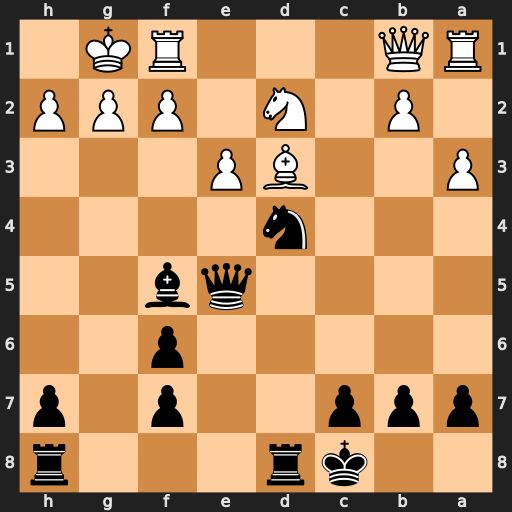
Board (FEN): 2kr3r/ppp2p1p/5p2/4qb2/3n4/P2BP3/1P1N1PPP/RQ3RK1
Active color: b
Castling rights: -
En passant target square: -
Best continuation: Ne2+ Bxe2 Bxb1